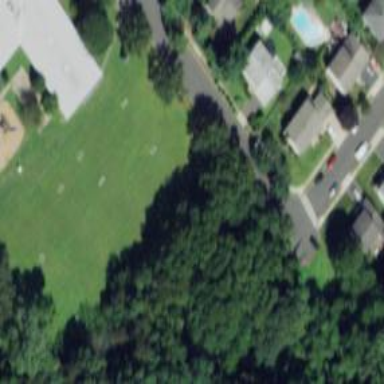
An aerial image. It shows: Soccer pitch for leisure land activities.